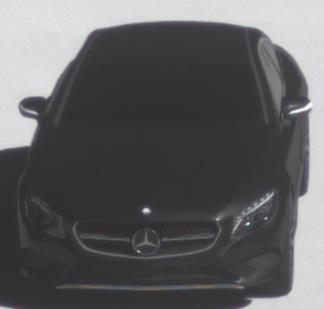
Make: Mercedes-Benz
Model: S 400 Coupé
Detailed model: S-Class (217) Coupé
Model produced from: 2015/10
Model produced until: 2017/09
Doors: 2
Color: black
Road condition: dry road
Daytime: midday
Contrast: high contrast